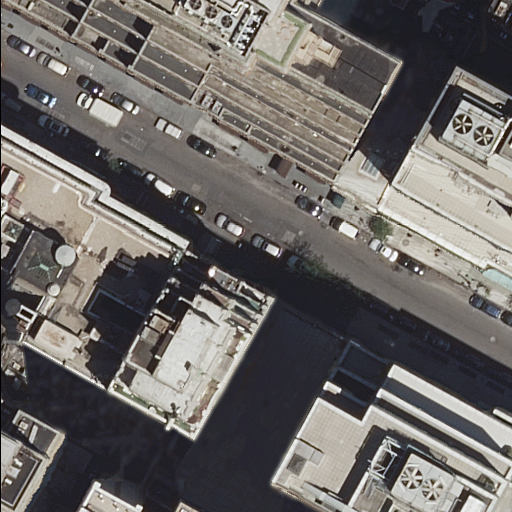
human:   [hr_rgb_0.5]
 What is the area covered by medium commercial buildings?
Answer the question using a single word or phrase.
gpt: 0m2

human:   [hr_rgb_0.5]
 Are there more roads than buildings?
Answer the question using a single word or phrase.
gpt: no

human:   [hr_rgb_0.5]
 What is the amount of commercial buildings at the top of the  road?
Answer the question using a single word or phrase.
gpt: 1

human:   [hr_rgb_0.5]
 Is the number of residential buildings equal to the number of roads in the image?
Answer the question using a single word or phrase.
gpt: no

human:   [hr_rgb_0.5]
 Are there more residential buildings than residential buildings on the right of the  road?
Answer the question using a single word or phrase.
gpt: yes

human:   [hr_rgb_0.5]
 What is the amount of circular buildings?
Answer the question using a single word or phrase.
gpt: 0

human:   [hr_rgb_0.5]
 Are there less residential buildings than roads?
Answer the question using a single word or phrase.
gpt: no

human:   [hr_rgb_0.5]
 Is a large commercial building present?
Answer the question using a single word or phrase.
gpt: yes

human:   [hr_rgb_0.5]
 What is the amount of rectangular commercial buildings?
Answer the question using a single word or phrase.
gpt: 1

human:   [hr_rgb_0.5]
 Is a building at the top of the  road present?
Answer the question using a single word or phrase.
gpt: yes

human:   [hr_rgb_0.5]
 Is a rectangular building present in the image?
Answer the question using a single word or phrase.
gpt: yes

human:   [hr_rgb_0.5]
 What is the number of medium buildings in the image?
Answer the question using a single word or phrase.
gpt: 3

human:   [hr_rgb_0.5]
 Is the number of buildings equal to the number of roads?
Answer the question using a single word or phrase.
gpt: no

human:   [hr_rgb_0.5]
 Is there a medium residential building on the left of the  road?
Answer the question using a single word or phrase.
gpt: yes

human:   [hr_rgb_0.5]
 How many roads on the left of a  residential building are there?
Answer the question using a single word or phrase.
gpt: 1

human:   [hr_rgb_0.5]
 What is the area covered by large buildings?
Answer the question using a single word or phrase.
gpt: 8718m2

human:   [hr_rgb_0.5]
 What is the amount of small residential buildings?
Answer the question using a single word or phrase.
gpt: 1

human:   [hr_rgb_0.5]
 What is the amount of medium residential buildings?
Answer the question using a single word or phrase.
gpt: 3

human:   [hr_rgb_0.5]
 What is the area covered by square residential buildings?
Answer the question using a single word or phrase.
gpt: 0m2

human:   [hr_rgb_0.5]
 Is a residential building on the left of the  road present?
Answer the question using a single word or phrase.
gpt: yes

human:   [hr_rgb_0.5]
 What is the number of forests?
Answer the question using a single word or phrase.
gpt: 0

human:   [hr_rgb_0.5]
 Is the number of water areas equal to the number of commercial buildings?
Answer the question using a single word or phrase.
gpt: no

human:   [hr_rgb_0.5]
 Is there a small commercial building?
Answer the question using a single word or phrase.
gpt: yes

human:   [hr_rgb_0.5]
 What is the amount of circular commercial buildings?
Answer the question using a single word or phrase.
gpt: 0

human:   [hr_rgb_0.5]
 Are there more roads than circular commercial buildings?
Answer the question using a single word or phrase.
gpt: yes

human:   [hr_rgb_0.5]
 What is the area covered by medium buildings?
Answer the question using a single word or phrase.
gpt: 879m2

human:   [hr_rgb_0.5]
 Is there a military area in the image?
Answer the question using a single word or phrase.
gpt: no

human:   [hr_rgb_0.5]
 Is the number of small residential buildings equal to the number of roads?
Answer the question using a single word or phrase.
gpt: yes

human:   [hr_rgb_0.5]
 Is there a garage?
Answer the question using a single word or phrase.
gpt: no

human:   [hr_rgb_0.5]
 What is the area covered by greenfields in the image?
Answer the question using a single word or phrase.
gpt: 0m2

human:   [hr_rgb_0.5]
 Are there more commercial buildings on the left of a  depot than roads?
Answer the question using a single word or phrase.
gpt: no

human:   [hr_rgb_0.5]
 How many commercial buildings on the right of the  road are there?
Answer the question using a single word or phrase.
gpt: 0

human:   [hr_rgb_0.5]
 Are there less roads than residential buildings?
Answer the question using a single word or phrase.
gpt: yes

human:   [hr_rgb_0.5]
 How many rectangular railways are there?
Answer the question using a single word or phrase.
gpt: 0

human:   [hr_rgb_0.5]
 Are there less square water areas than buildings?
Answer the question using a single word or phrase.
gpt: yes

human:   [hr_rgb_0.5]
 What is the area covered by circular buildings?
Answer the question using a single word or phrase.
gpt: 0m2